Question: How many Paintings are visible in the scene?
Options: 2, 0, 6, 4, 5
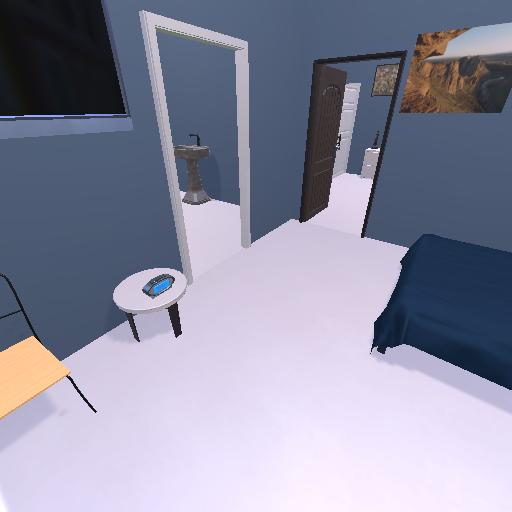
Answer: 2